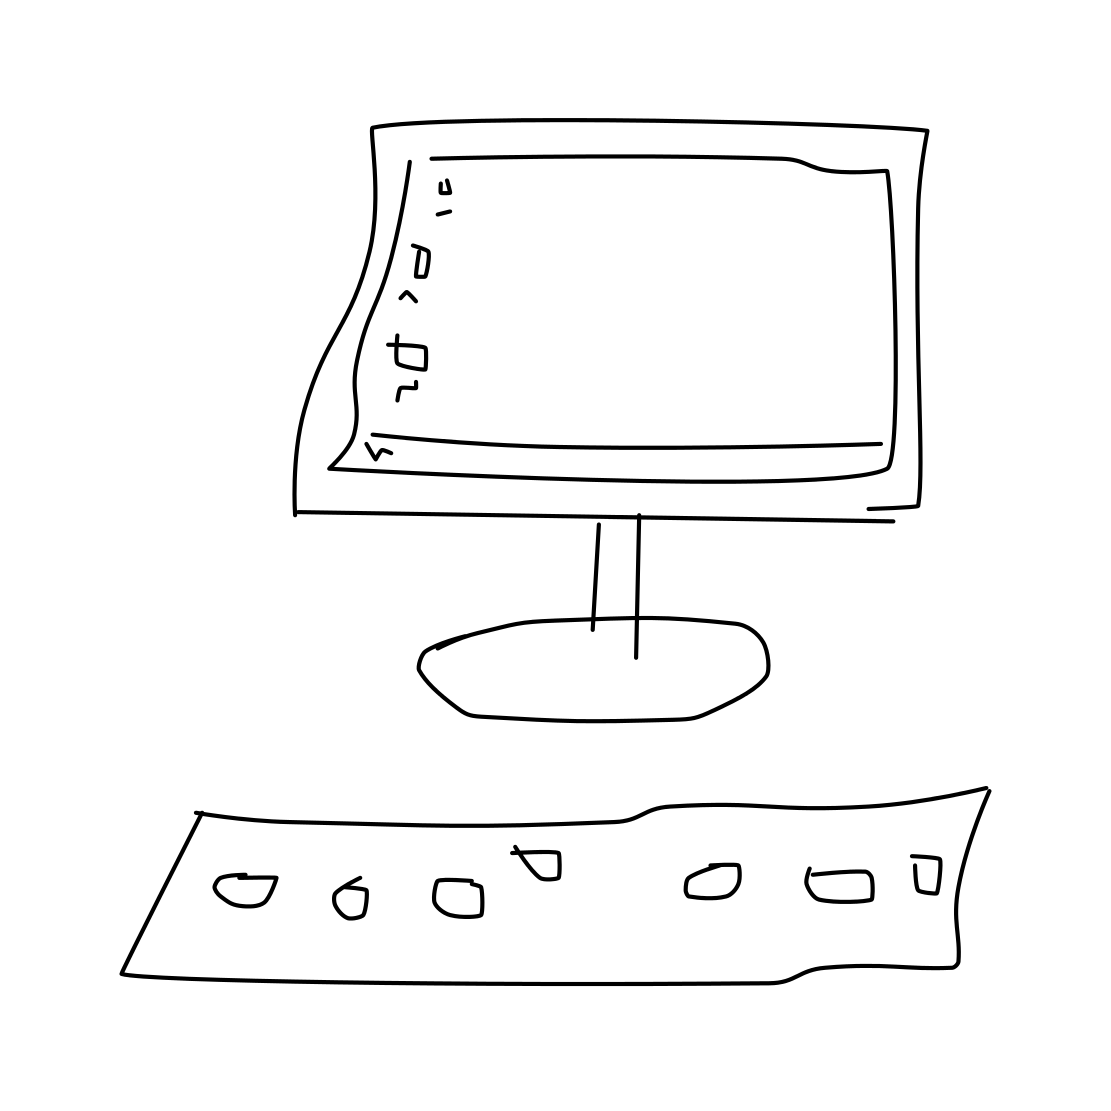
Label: computer monitor